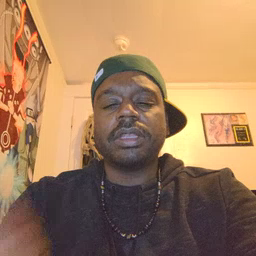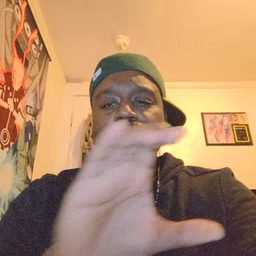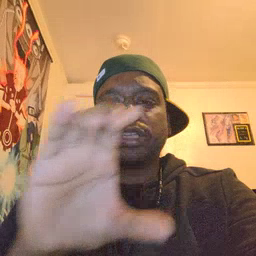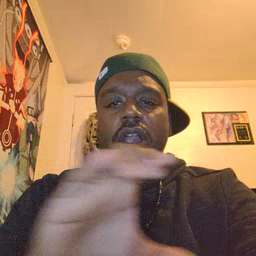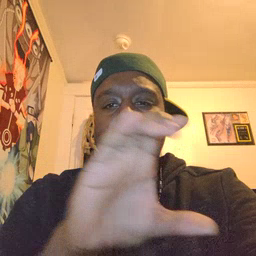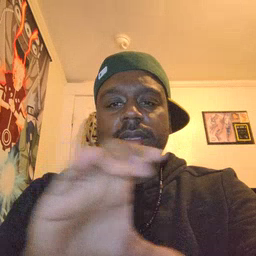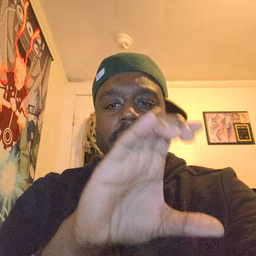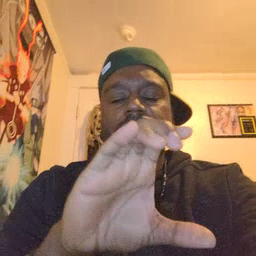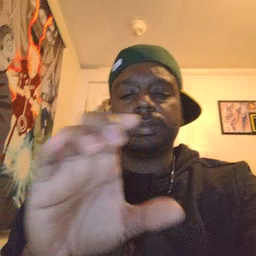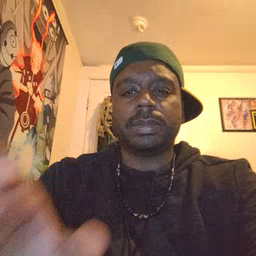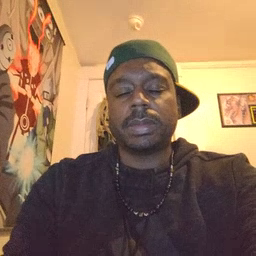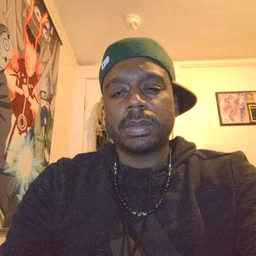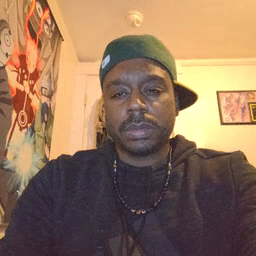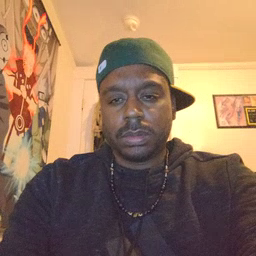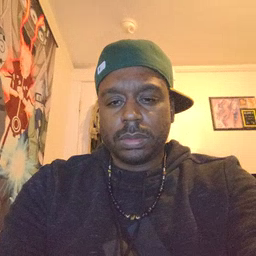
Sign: chocolate